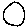
Label: moon